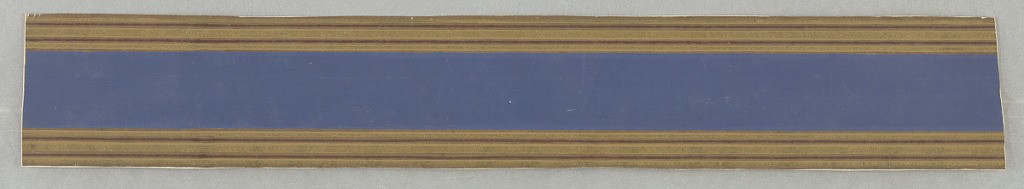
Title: Border
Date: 1850–1900
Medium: Block printed and flocked paper
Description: Printed architectural molding with gild edge bands at top and bottom edges, blue flocked center band.
H# 177 (B)
H# 179 (A)
H# 180 (C)
H# 181 (D)